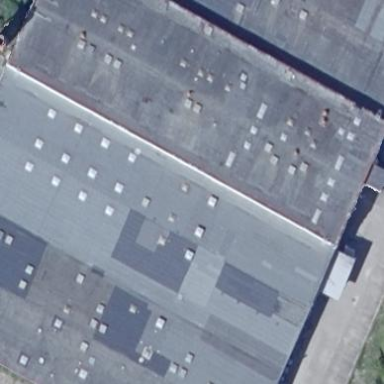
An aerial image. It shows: Industrial building.